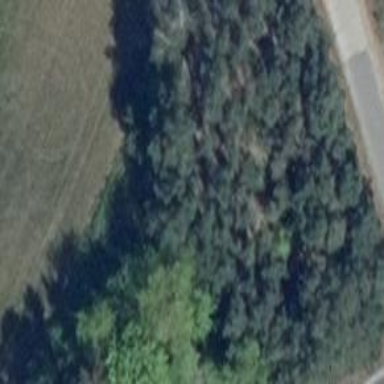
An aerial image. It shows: Forest area with mix of leaf types and cycles.